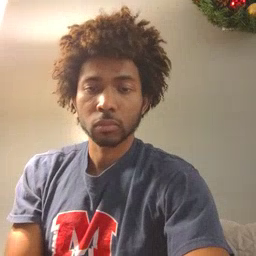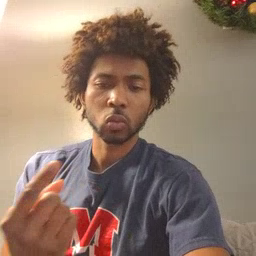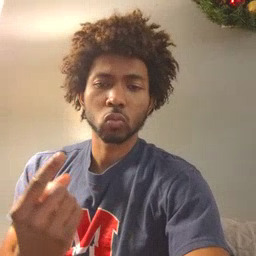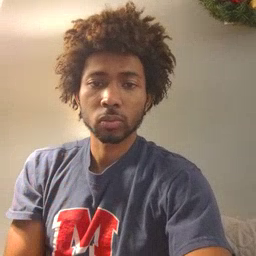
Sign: owie